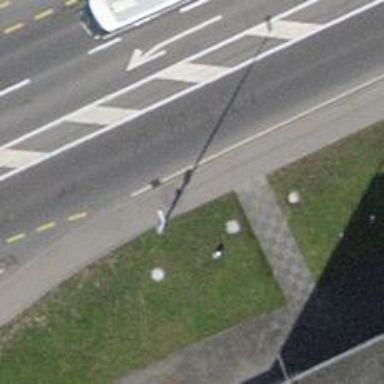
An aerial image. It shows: Asphalt cycleway.